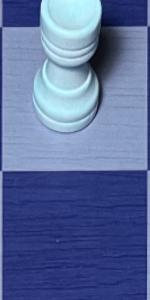
Label: Empty